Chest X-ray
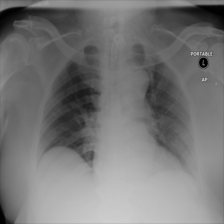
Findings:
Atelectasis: negative
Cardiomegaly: negative
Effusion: negative
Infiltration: negative
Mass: negative
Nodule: negative
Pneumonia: negative
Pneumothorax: negative
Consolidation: negative
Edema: negative
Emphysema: negative
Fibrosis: negative
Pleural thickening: negative
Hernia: negative